Field crop: maize
Growth stage: 2
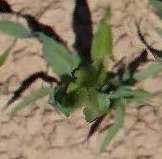
Species: maize